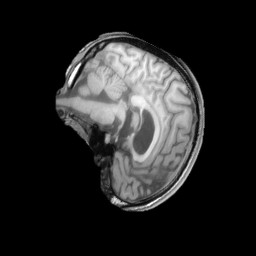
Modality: T1w
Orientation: sagittal
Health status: ill
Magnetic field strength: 3 T